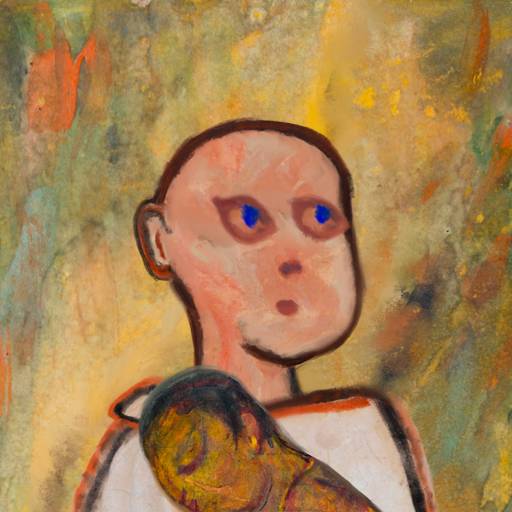
Background: Comrade, Head And Neck Side: Roy_Bahadur, Face Side: Mother_And_Son_Mother, Bust: Roy_Bahadur, Hair Side: Blank, Head Accessory: Blank, Second Necklace: Blank, Necklace: Blank, Baby: GypsyMother_Baby